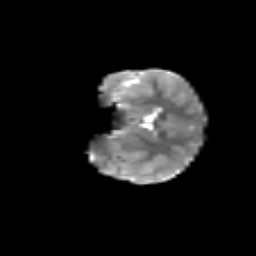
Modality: T2w
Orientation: coronal
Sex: female
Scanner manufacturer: siemens
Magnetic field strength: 3 T
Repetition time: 5 s
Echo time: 0.071 s